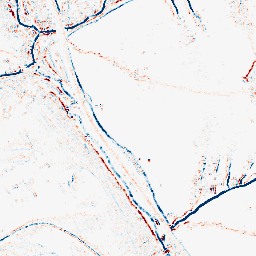
Category: morphological
Decomposition family: morphological_square
Decomposition parameters: operation: average
size: 3
Upsampling method: bilinear
Upsampling parameters: scale: 8
Upsampling scale: 8